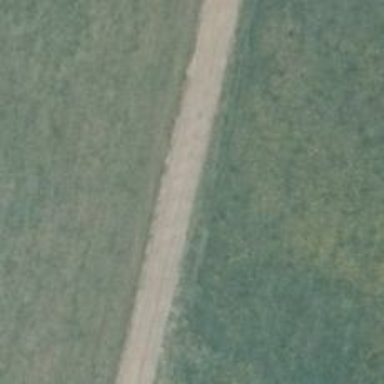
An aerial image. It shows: Sandy track road with grade3 tracktype.